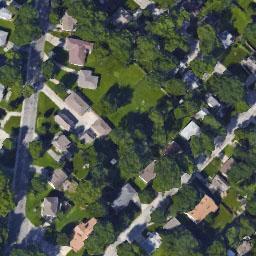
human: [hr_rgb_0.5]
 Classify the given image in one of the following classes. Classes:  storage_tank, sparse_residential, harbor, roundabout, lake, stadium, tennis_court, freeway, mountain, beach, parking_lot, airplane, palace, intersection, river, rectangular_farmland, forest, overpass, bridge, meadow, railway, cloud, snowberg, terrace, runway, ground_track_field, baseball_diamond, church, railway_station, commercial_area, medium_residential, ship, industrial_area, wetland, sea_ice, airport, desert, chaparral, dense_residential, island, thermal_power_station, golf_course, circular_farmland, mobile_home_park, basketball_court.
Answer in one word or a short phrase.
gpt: medium_residential